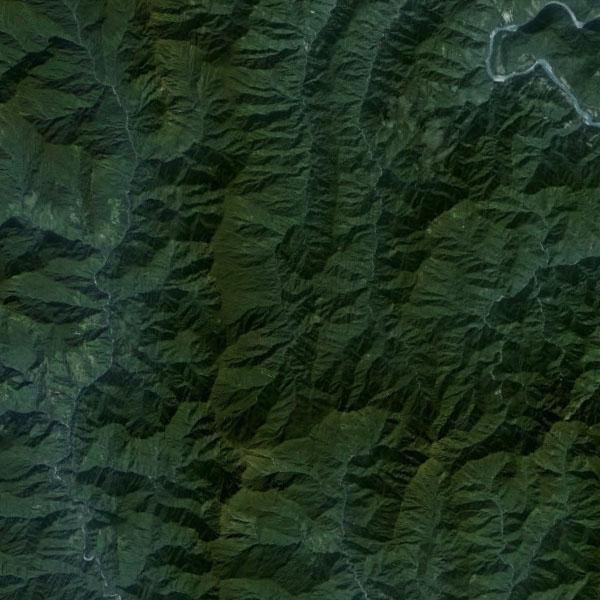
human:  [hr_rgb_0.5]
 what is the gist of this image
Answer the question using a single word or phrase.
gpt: mountains